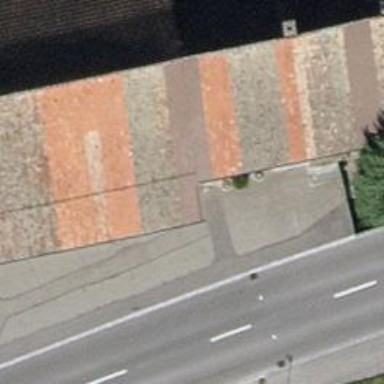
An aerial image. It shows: Bus stop with platform for public transport.